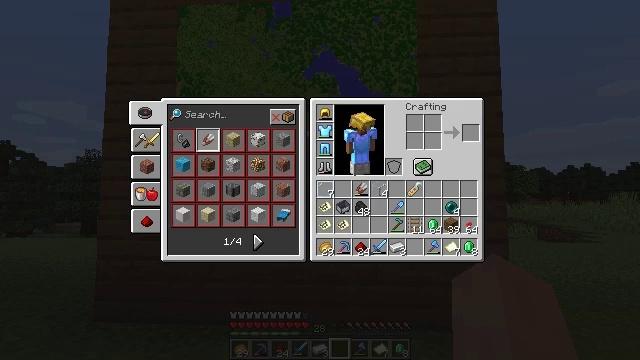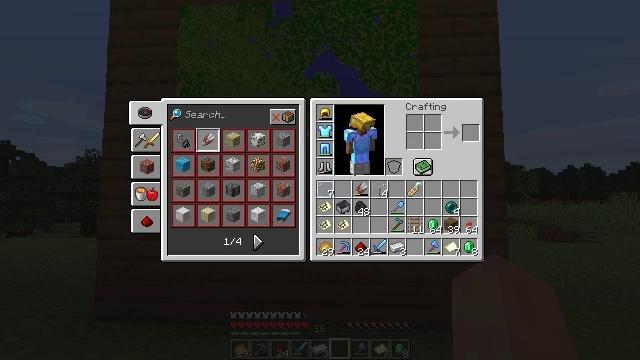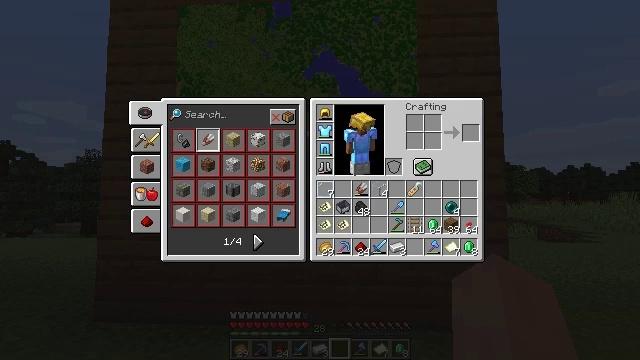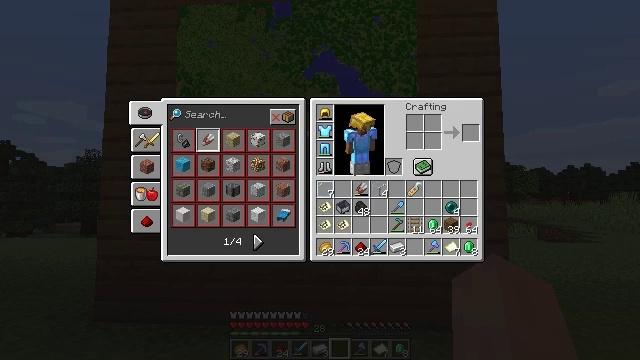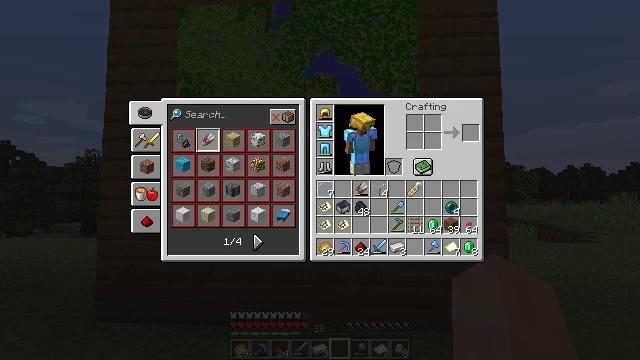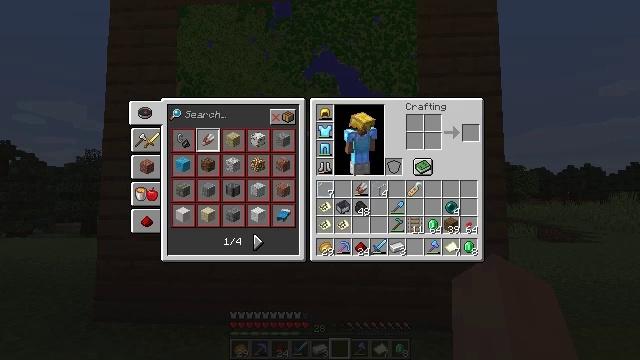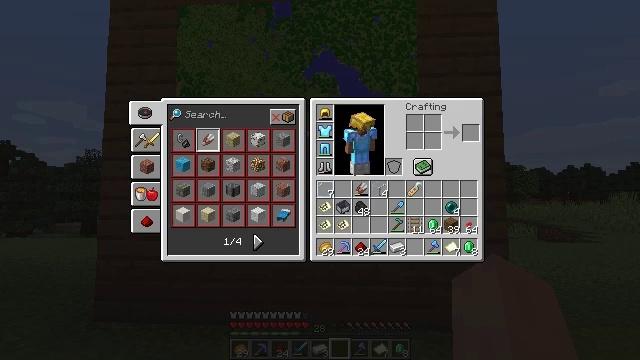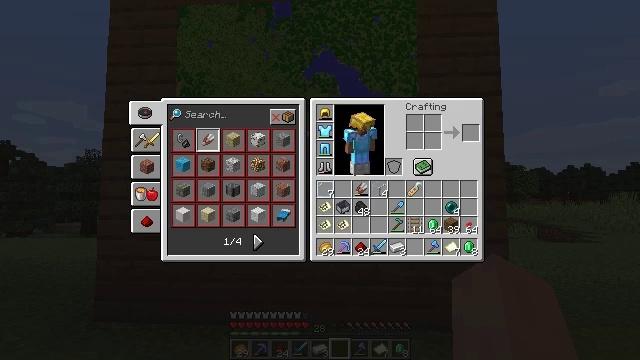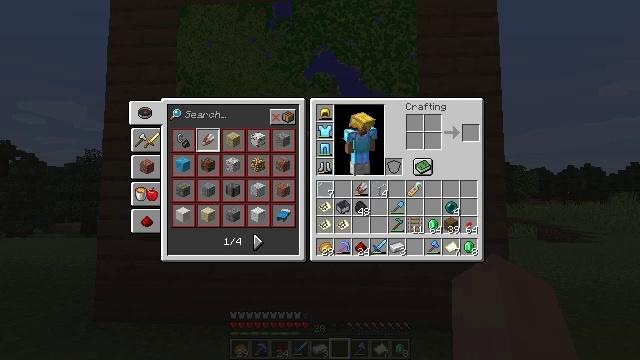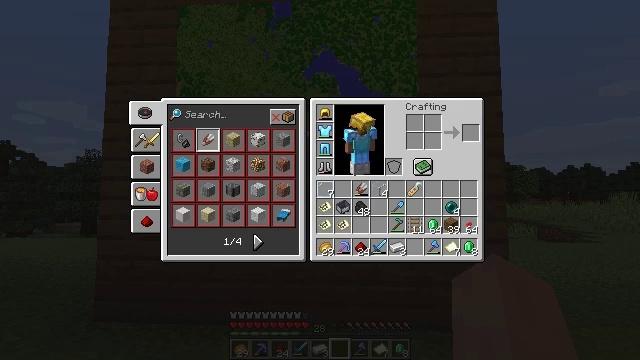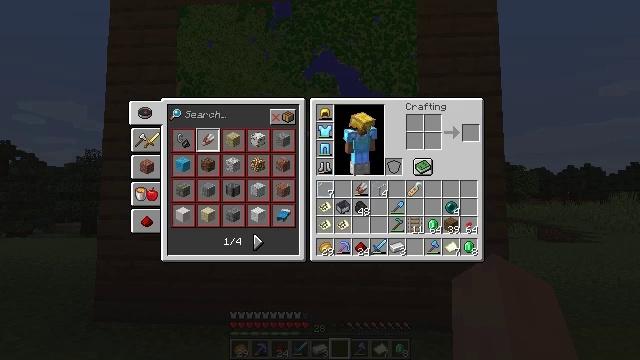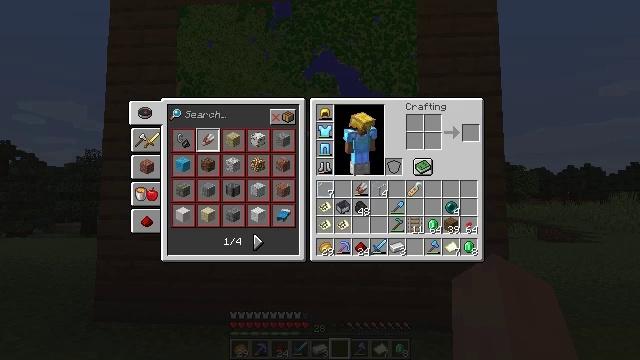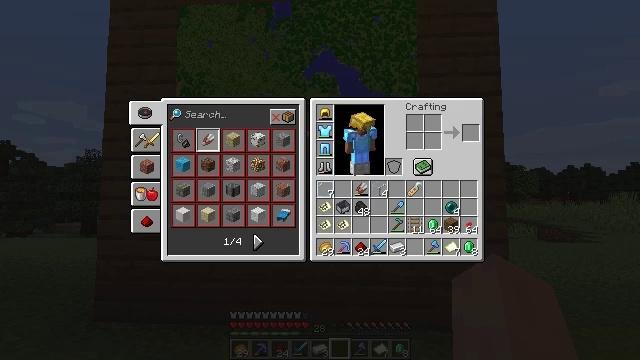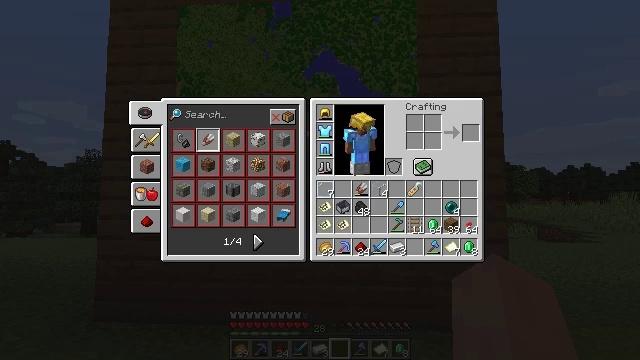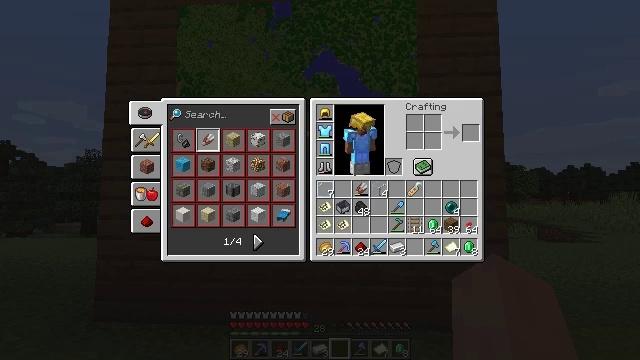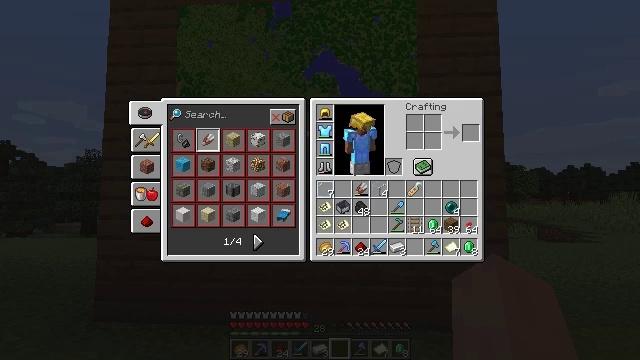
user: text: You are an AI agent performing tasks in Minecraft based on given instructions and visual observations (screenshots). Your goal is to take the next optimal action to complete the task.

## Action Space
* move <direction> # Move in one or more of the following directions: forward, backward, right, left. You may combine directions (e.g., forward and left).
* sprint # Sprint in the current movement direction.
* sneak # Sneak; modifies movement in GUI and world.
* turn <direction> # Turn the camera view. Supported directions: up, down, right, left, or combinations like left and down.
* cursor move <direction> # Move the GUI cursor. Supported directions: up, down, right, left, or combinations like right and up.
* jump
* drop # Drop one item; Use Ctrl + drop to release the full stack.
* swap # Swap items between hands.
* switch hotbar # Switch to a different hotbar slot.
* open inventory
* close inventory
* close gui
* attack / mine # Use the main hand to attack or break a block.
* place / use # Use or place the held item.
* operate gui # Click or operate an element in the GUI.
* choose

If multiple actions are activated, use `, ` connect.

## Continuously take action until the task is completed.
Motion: motion action
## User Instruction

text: Put leather in the center and surround it with sticks to craft an item frame.
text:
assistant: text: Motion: no_op
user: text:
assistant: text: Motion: no_op
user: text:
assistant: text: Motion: no_op
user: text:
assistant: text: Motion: no_op
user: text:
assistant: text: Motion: no_op
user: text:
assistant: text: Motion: no_op
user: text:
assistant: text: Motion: no_op
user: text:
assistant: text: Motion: no_op
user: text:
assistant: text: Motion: no_op
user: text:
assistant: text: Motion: no_op
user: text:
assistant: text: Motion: no_op
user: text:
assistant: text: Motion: no_op
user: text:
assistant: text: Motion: no_op
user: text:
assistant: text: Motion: no_op
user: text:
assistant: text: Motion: no_op
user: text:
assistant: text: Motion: no_op
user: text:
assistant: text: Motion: no_op
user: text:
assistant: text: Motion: no_op
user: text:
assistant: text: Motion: no_op
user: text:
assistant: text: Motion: no_op
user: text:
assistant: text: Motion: no_op
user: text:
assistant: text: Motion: no_op
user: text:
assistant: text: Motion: no_op
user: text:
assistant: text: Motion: no_op
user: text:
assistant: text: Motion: no_op
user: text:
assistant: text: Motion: no_op
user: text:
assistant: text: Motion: no_op
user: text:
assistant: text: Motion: no_op
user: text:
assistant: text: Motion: no_op
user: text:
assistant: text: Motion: no_op